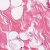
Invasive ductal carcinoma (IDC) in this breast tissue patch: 0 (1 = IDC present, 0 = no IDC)